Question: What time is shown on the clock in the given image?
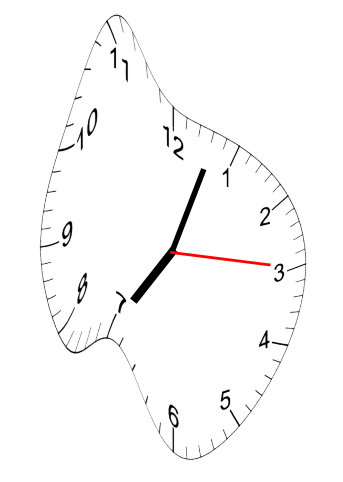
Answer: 07:03:15